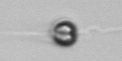
Label: Apedinella